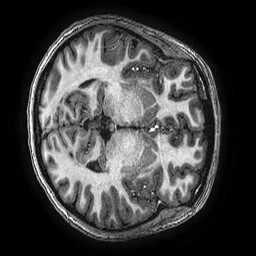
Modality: T1w
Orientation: axial
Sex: female
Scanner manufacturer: ge
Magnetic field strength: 3 T
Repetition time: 0.00766 s
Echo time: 0.003476 s